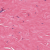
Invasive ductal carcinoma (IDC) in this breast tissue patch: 0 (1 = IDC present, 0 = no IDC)